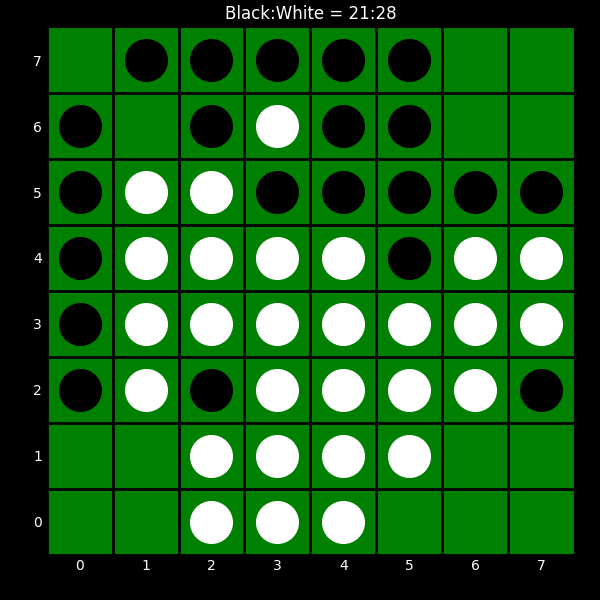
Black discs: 21
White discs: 28